【题型】填空题　【知识点】平面几何　【难度】easy
如图, $\triangle ABC$ 的外角 $\angle DAC$ 的平分线交 $\triangle ABC$ 的外接圆于点 $E$, 若 $\angle DAE = 75^\circ$, 则 $\angle BEC$ 的度数为 \underline{\hspace{1cm}} 度。

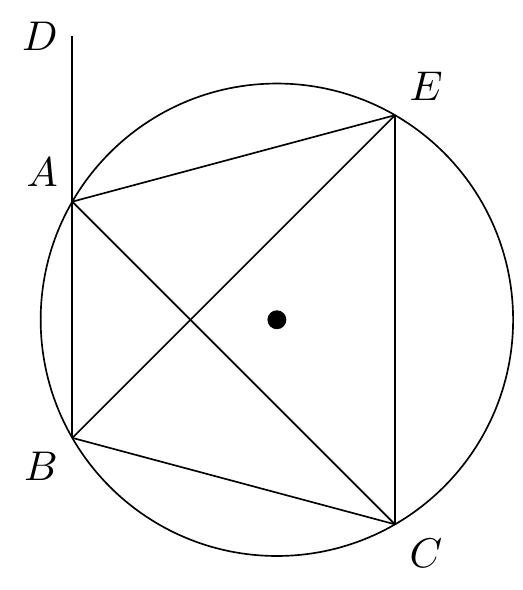
【解答】
解：$\because$ $\triangle ABC$ 的外角 $\angle DAC$ 的平分线交 $\triangle ABC$ 的外接圆于点 $E$,

$\therefore$ $\angle EAC = \angle DAE = 75^\circ$,

则 $\angle BAC = 180^\circ - 75^\circ - 75^\circ = 30^\circ$,

$\because$ $\widehat{BC} = \widehat{BC}$,

$\therefore$ $\angle BEC = \angle BAC = 30^\circ$,

故答案为：30。